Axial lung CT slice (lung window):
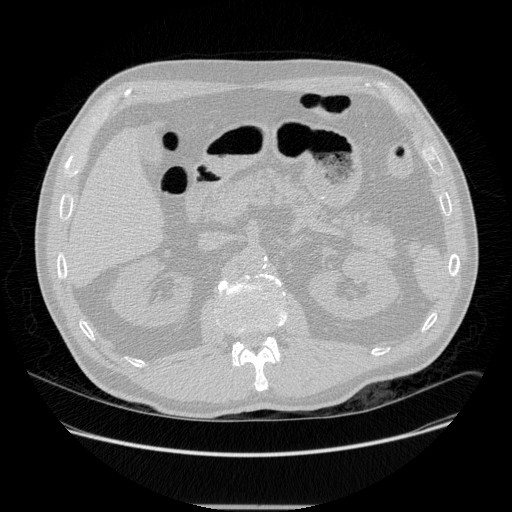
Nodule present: no